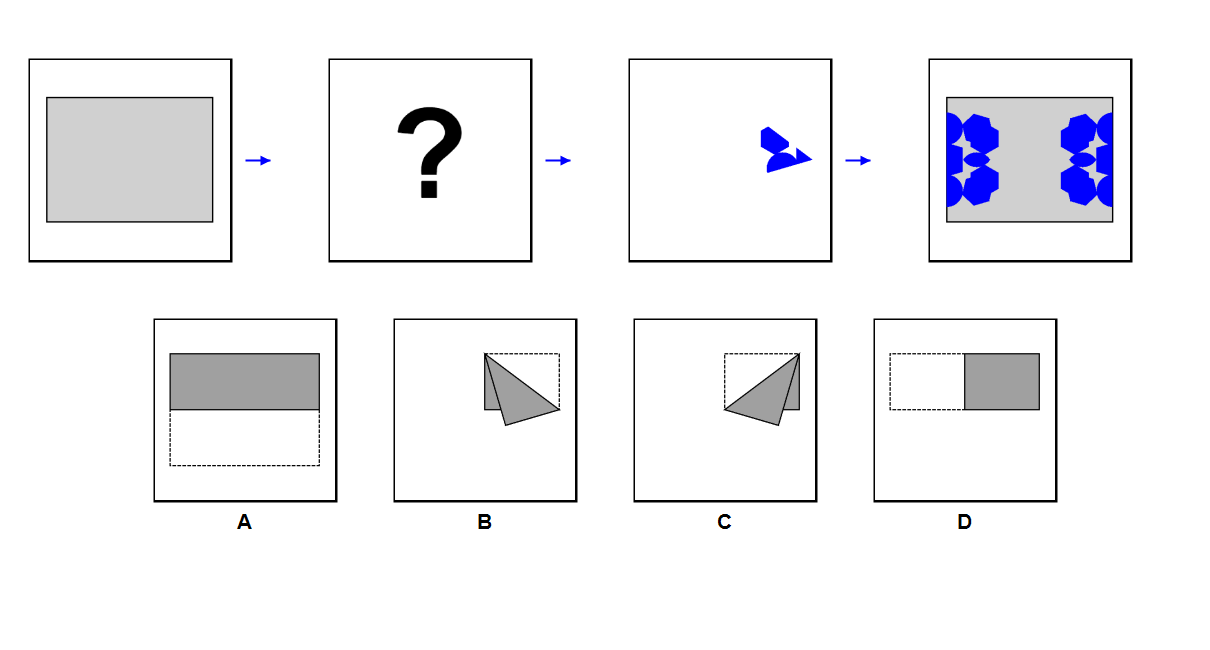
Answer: C